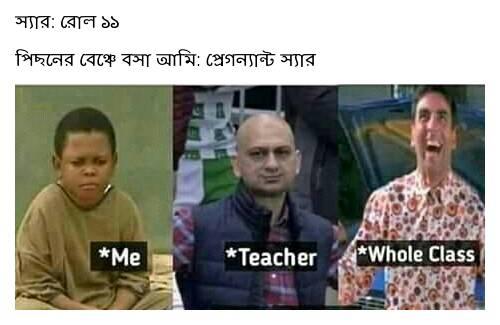
Caption: স্যারঃ রোল ১১  পিছনের বেঞ্চে বসা আমিঃ প্রেগনেন্ট স্যার   *Me  * Teacher  *Whole Class
Label: non-hate